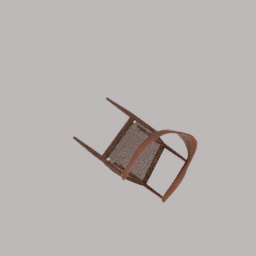
Label: furniture